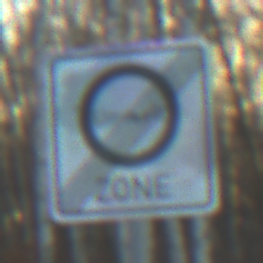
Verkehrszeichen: EndeUmweltzone
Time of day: SunriseSunset
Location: Outdoor (Nature)
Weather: Clear
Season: Winter
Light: Natural